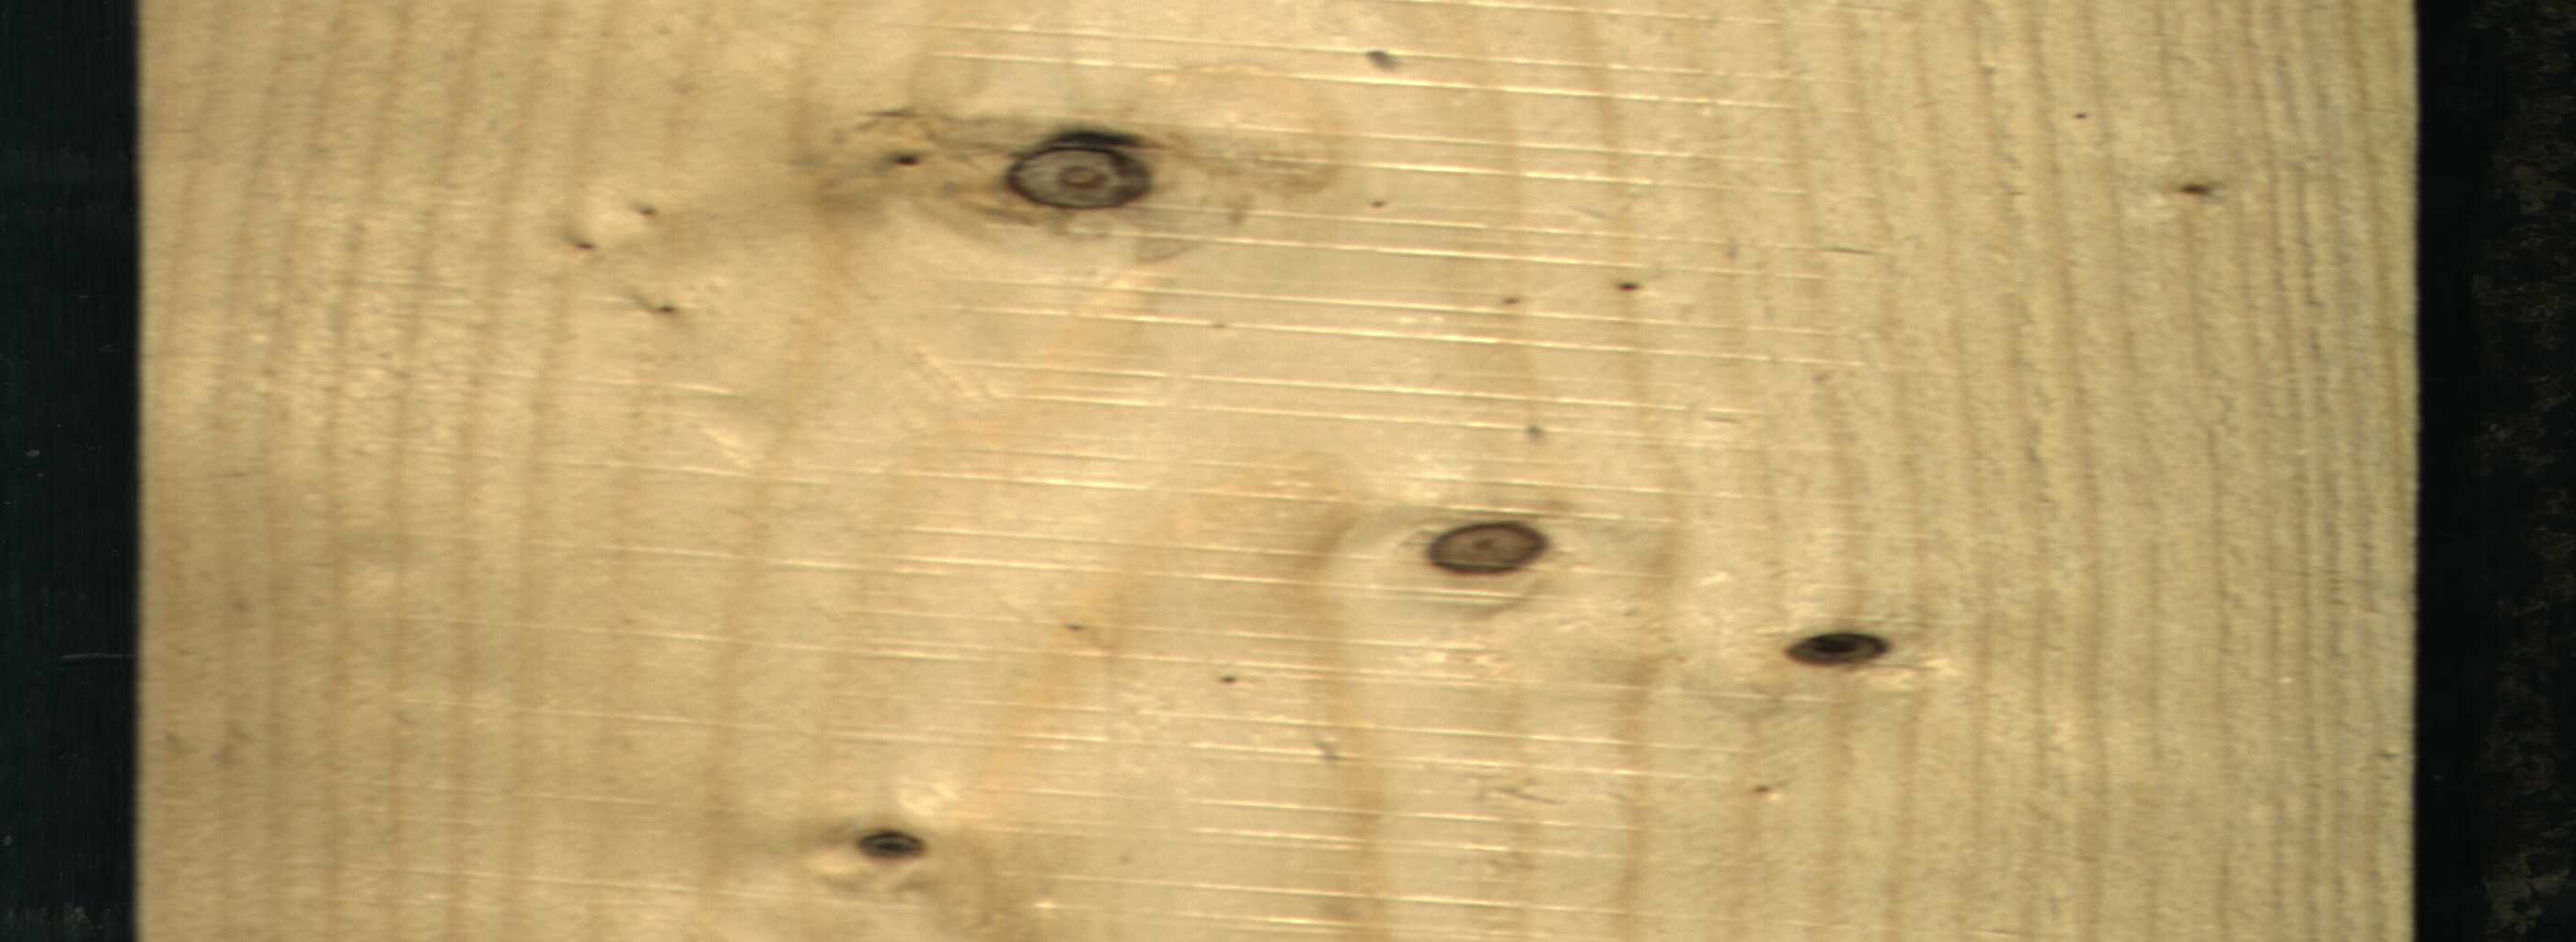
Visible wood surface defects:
Dead_Knot
Dead_Knot
Dead_Knot
Live_Knot
Live_Knot
Live_Knot